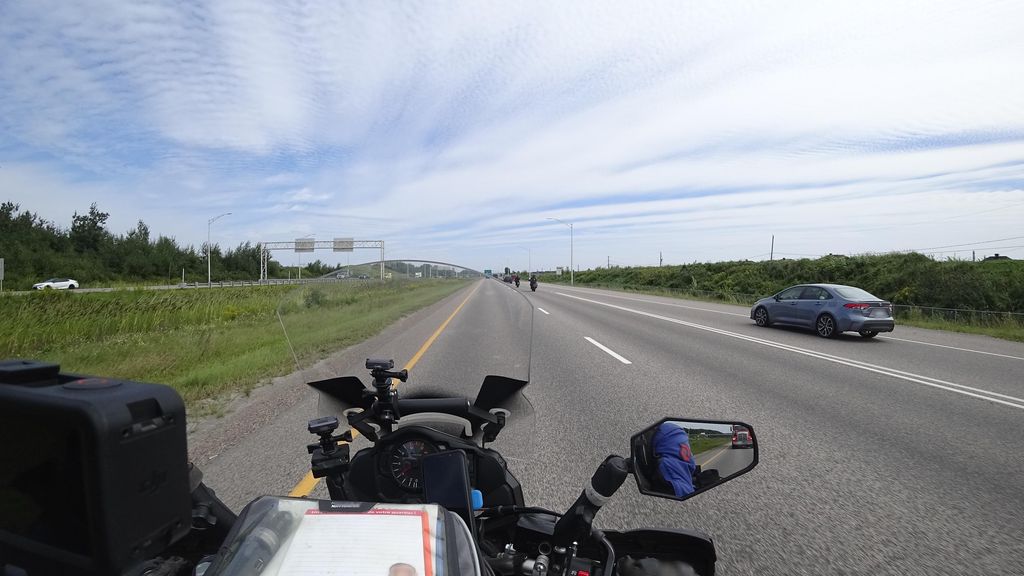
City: quebec_city